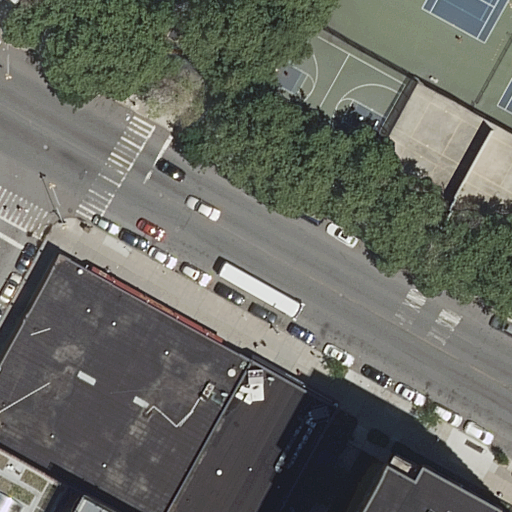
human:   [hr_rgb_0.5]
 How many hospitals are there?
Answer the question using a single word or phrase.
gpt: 1

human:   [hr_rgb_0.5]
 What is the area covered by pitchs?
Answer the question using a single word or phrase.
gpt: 1060m2

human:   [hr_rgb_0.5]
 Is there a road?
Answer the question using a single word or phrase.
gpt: yes

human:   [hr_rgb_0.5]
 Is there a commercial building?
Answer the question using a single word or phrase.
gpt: no

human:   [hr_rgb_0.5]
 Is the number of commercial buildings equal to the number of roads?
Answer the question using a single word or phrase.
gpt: no

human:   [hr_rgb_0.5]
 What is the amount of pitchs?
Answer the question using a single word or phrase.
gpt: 4

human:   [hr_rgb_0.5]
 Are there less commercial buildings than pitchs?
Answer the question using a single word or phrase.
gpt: yes

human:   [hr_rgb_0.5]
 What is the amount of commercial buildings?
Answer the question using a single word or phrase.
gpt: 0

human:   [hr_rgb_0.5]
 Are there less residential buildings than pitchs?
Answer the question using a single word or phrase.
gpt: yes

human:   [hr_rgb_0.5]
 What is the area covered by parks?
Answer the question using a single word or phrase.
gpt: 2659m2

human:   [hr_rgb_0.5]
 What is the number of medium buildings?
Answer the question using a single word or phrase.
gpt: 1

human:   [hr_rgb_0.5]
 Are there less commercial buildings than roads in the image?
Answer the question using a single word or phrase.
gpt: yes

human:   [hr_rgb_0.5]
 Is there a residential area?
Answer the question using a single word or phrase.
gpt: yes

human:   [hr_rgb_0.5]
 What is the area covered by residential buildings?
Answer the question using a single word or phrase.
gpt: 2752m2

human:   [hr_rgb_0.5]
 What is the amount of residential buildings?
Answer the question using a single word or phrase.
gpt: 3

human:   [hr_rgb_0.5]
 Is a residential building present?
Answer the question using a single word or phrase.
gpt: yes

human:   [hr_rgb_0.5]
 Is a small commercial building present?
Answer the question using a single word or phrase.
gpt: no

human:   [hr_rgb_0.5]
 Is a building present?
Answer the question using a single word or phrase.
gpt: yes

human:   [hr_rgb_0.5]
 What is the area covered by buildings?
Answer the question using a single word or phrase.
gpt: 2752m2

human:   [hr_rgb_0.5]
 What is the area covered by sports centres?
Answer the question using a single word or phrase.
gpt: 538m2

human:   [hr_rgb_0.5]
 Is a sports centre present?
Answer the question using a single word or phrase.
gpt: yes

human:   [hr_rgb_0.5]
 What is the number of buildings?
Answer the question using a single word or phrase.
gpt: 3

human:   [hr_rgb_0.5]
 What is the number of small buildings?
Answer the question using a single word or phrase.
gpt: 1

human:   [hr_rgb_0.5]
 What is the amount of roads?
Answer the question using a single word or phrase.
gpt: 2

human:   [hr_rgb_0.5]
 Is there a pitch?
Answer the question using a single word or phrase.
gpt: yes

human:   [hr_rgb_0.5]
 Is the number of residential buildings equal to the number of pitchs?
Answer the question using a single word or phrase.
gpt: no

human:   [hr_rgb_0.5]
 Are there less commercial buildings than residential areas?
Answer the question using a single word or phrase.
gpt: yes

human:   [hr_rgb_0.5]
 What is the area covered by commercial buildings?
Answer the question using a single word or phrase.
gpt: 0m2

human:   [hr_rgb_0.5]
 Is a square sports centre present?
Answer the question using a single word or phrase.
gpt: no

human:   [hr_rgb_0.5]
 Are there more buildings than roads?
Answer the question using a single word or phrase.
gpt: yes

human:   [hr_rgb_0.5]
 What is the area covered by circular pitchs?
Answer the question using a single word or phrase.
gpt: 0m2

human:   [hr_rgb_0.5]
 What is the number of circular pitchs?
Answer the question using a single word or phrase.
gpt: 0

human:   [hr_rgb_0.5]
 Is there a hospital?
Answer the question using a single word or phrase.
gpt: yes

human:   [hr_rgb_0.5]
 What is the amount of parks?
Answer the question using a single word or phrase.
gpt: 1

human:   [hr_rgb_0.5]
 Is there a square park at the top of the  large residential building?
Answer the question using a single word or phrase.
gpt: no

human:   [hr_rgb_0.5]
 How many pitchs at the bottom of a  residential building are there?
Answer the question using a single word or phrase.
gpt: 0

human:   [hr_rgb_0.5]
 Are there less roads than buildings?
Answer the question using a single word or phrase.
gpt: yes

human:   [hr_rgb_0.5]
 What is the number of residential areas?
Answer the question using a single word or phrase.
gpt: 1

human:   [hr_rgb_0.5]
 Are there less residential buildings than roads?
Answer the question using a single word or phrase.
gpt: no

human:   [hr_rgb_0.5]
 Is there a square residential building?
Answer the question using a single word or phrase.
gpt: no

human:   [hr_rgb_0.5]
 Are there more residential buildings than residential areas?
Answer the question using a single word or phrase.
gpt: yes

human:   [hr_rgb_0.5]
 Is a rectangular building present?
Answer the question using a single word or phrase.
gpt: yes

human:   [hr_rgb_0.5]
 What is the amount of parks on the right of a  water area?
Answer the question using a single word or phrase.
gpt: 0

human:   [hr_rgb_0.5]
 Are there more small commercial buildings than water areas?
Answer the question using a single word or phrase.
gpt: no

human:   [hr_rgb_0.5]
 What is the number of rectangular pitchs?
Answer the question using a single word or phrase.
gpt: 4

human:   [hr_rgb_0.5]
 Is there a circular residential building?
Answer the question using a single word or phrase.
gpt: no

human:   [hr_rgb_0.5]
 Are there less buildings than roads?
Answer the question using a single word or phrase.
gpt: no

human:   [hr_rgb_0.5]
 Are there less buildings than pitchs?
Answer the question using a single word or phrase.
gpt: yes

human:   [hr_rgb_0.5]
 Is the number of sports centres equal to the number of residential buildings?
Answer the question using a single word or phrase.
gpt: no

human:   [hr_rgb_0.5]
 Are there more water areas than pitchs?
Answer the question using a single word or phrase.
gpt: no

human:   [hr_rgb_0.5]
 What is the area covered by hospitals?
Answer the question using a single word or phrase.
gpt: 7592m2

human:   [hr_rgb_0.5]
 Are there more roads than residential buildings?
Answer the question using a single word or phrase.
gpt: no

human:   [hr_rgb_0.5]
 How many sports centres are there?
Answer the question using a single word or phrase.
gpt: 1

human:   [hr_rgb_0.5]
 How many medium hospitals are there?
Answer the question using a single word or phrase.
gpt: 0

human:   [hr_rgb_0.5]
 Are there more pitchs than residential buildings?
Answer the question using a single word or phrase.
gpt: yes

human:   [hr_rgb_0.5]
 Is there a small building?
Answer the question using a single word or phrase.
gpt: yes

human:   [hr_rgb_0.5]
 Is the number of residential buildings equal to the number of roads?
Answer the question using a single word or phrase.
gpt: no

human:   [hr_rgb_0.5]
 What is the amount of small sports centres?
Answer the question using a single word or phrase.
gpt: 0

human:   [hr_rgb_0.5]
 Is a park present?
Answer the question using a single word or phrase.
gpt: yes

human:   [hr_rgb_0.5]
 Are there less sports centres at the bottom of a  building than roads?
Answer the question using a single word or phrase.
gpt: yes

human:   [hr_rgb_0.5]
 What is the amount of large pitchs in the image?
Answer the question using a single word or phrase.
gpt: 1

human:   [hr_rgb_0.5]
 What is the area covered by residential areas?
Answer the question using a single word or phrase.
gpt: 99m2

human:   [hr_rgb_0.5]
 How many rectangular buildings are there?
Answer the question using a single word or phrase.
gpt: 2

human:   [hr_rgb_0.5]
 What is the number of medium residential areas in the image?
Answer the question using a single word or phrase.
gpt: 0